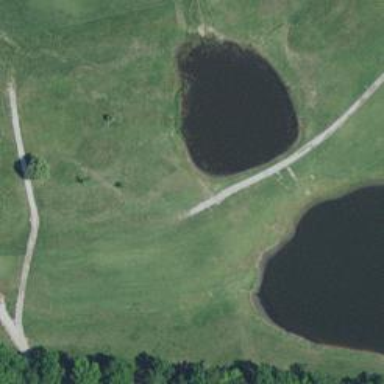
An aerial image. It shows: View of golf hole.